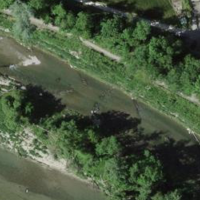
EUNIS habitat code: 41
Species observed at this site:
Juglans regia
Phragmites australis
Rubus caesius
Galeopsis tetrahit
Sambucus nigra
Euphorbia cyparissias